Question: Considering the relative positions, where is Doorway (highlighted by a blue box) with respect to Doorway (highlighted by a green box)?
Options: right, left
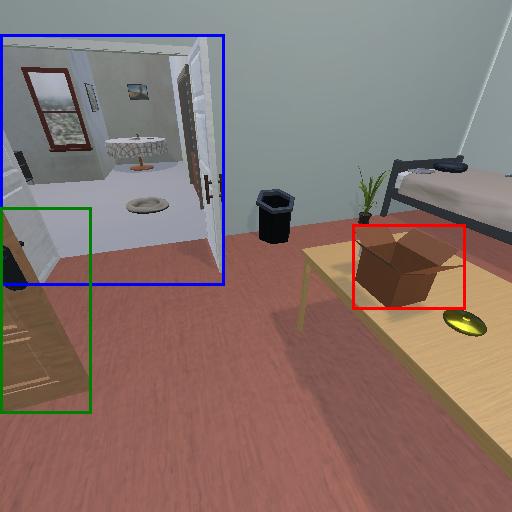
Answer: right